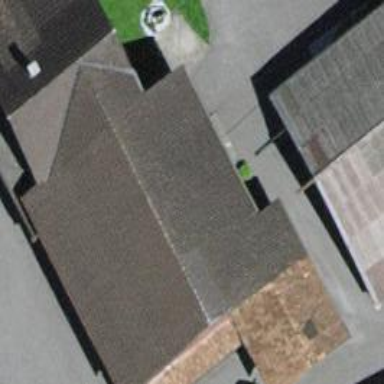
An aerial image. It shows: Farm building.